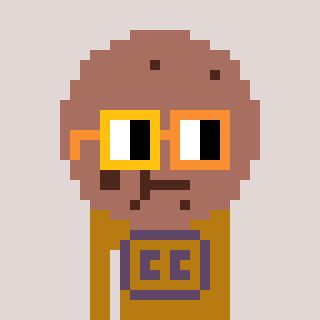
a pixel art character with square yellow and orange glasses, a cookie-shaped head and a gold-colored body on a warm background